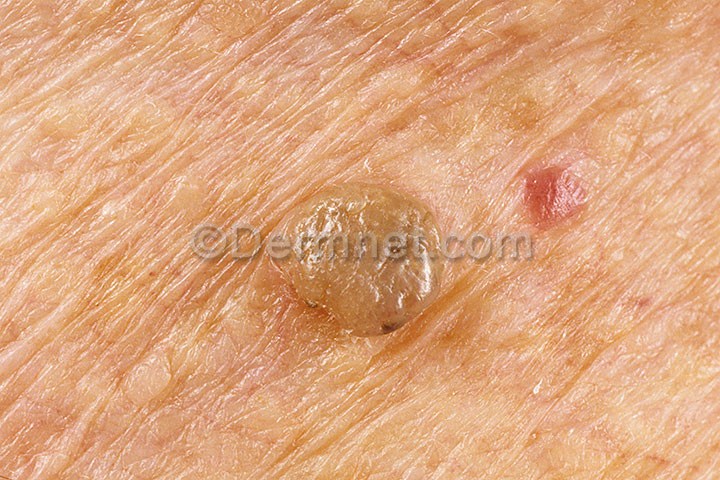
Disease: Seborrheic Keratoses and other Benign Tumors